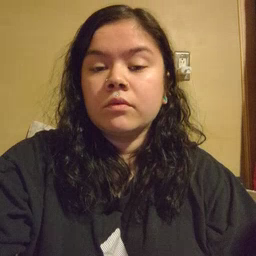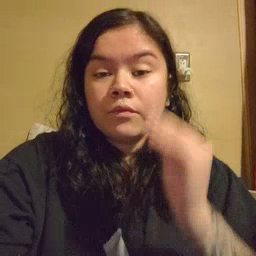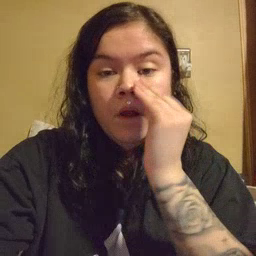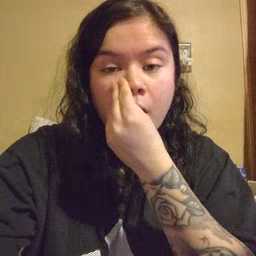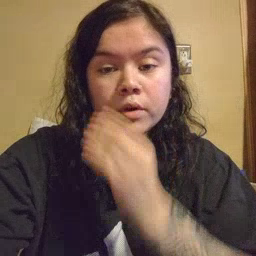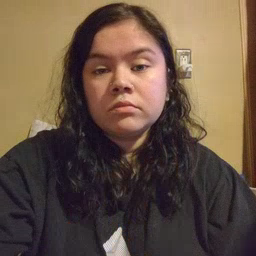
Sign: flower